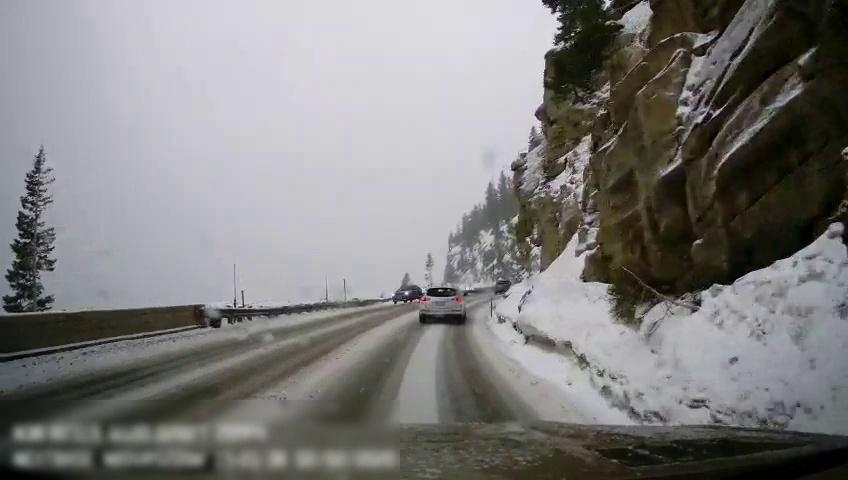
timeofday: Day
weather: Snowy
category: Drivable Space
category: Vehicles | SUV
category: Vehicles | Car
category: Vehicles | SUV